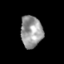
Tissue: skin
Cell type: Epithelial cells
Senescence score: 0.2467
Nuclear area (px): 678
Mean DAPI intensity: 151.636